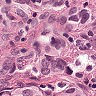
Metastatic tissue present: yes